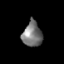
Tissue: skin
Cell type: Epithelial cells
Senescence score: 0.2754
Nuclear area (px): 474
Mean DAPI intensity: 119.749